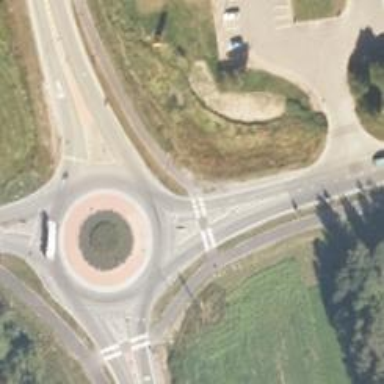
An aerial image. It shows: Secondary road with asphalt surface leading to roundabout.